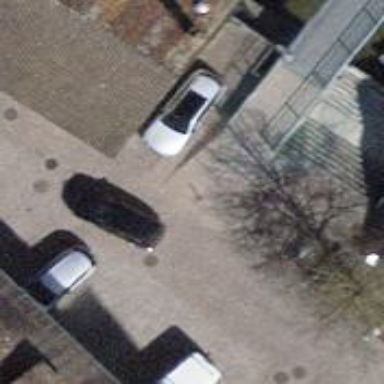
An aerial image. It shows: Residential road with cobblestone surface.